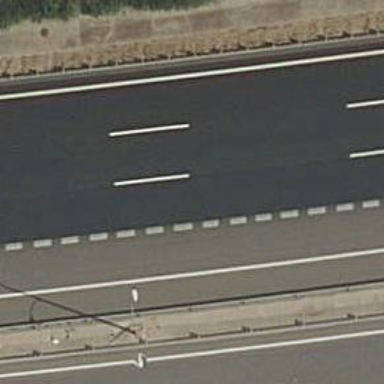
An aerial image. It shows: Motorway link.